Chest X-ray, PA view. Patient: 51 years old, sex F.
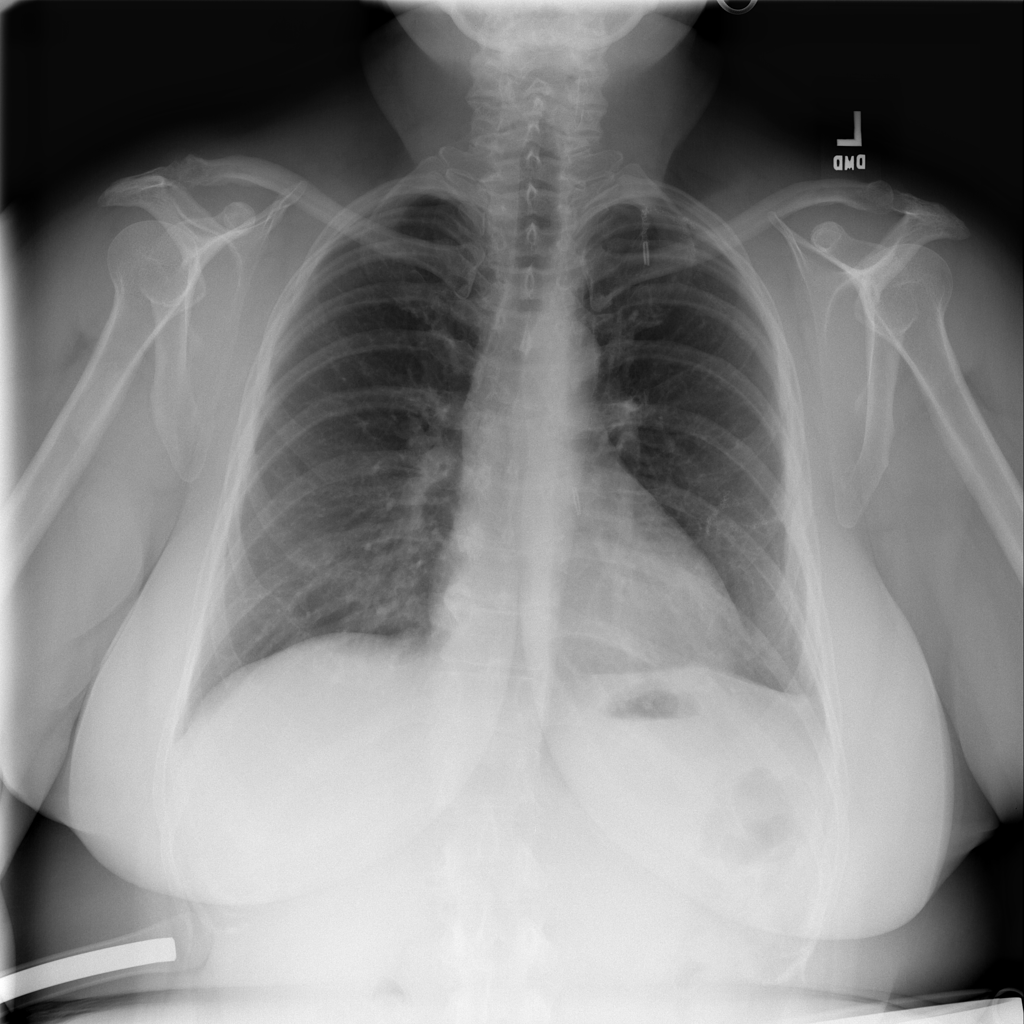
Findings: Pneumothorax